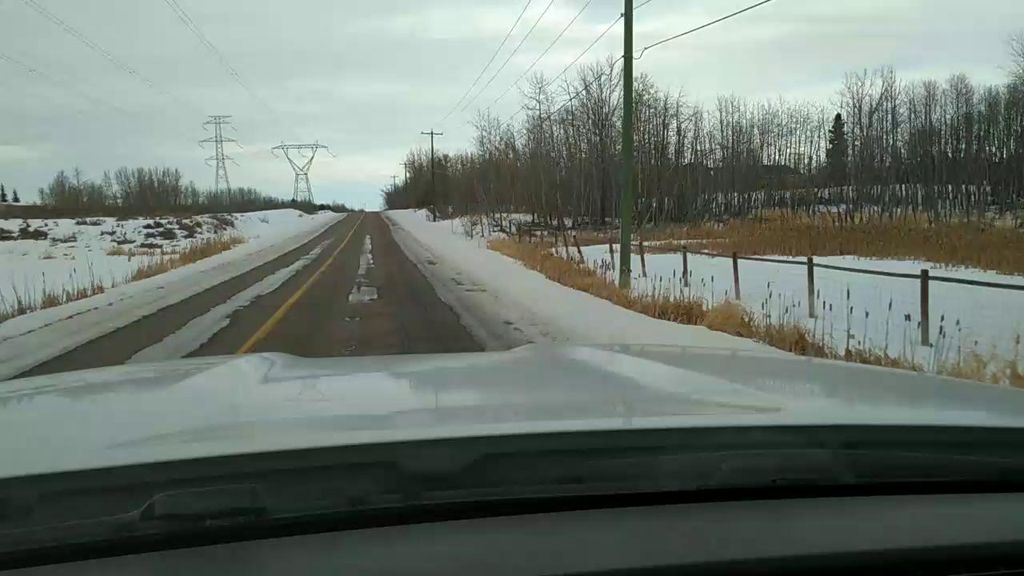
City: calgary